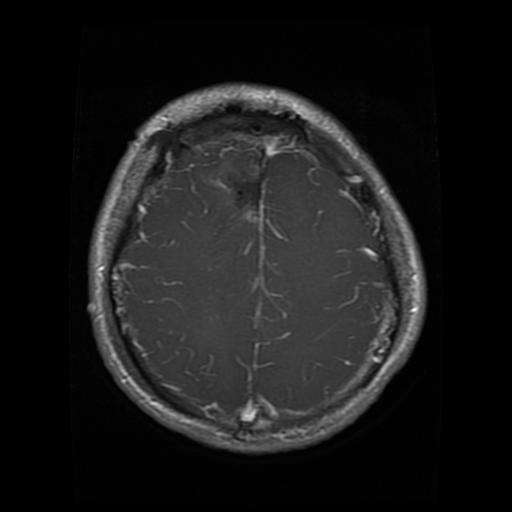
Label: glioma